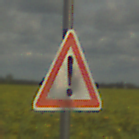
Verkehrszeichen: Gefahrenstelle
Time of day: Midday
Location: Outdoor (RoadRail)
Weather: PartlyCloudy
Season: NotSpecified
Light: Natural